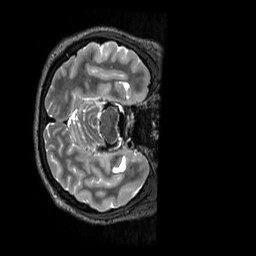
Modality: T2w
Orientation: axial
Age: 26
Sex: female
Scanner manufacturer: siemens
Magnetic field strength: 3 T
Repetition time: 3.2 s
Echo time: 0.728 s